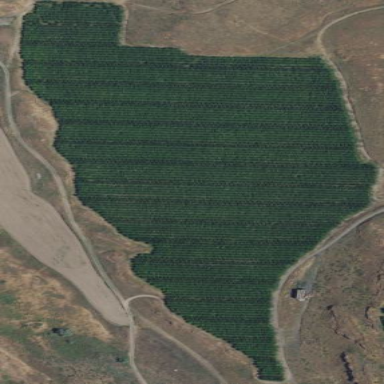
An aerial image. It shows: Grape plantation in vineyard.